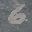
Label: 6